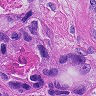
Metastatic tissue present: yes